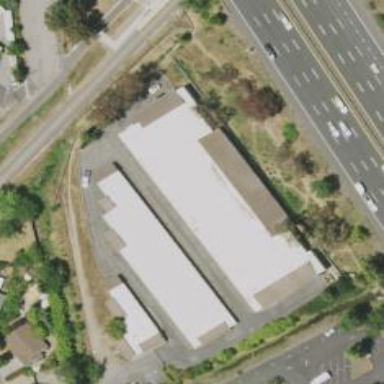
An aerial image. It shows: Commercial building.